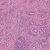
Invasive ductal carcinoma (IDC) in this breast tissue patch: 1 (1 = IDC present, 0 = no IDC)